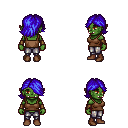
a pixel art fantasy rpg character, female body template, orc, green skin, brown pirate shirt, metal pants, blue swoop hairstyle, cloth bracers, brown shoes, four views (front, back, left, right), 2x2 character sprite sheet, small pixel art, hard edges, no anti-aliasing